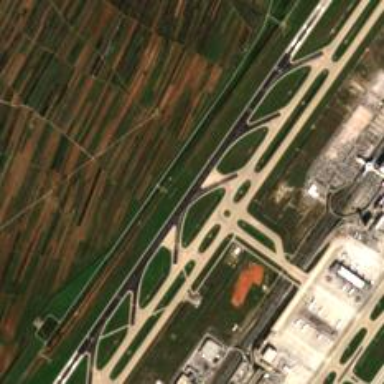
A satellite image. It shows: View of runway in airport.